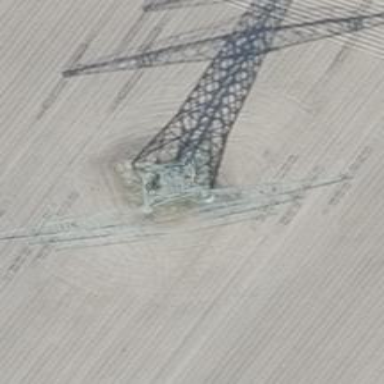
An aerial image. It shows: Power line in the image.